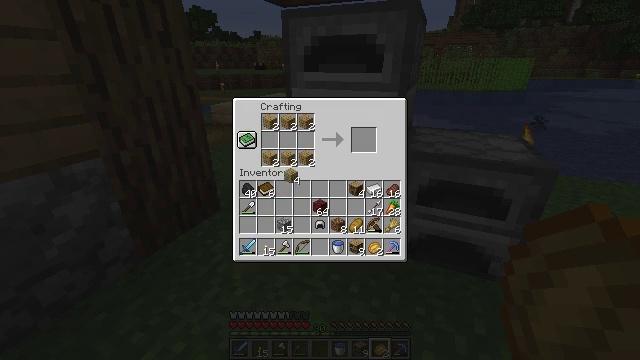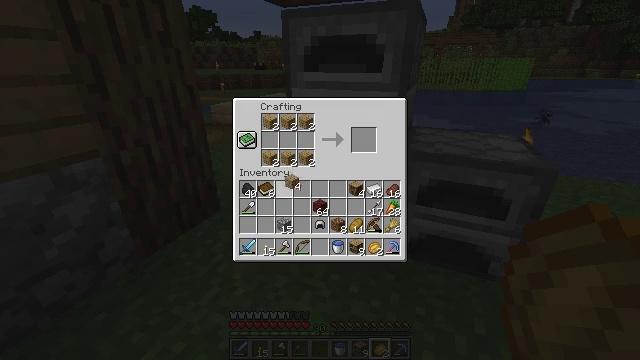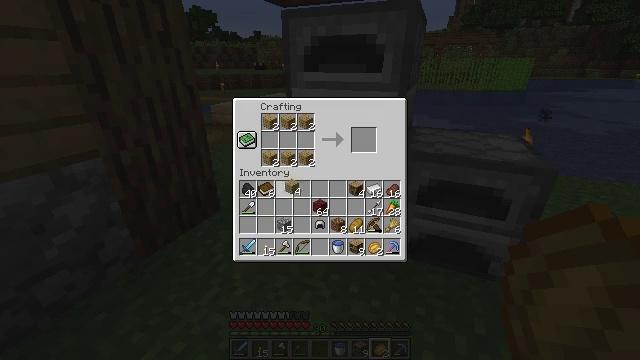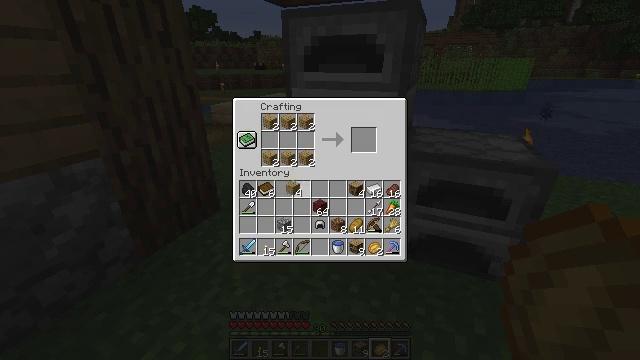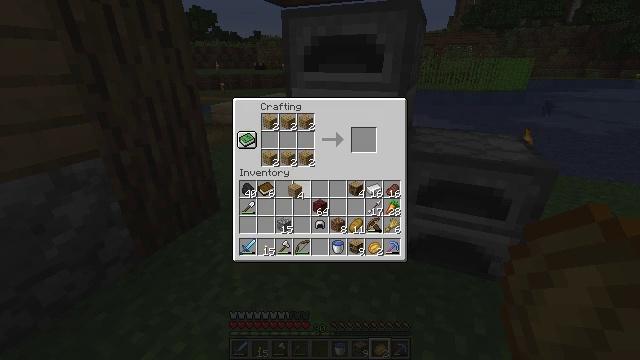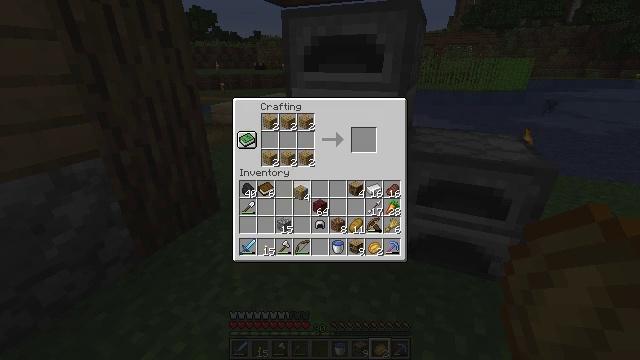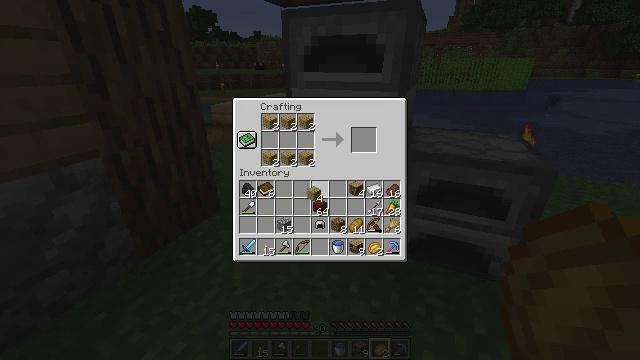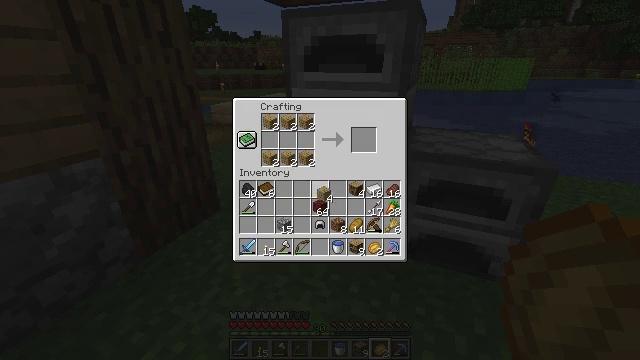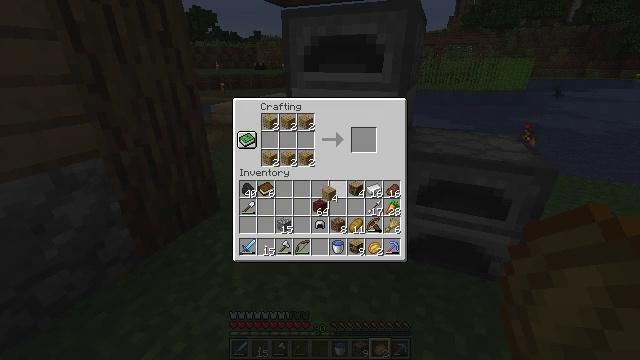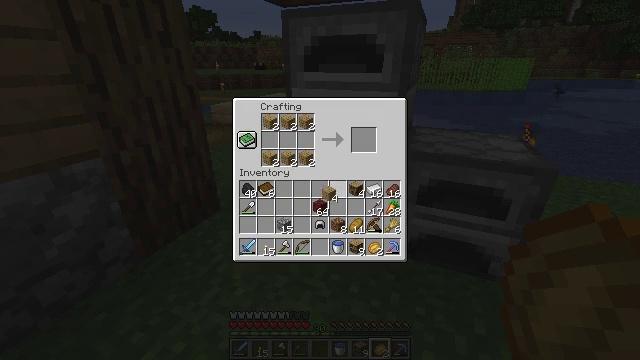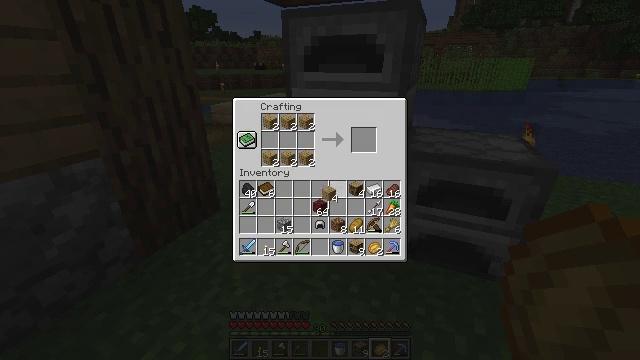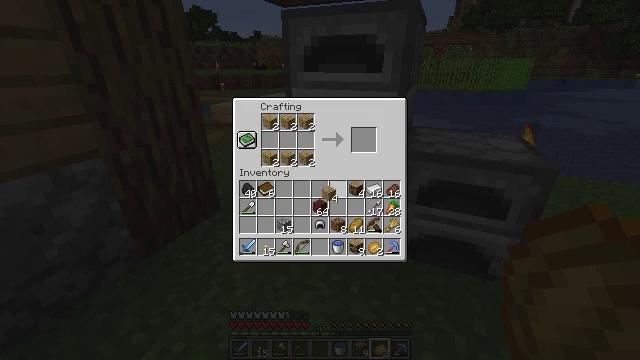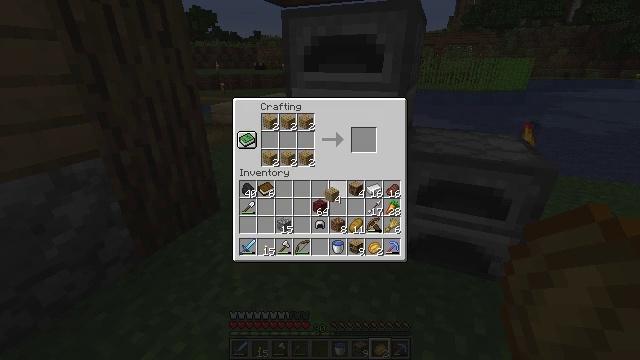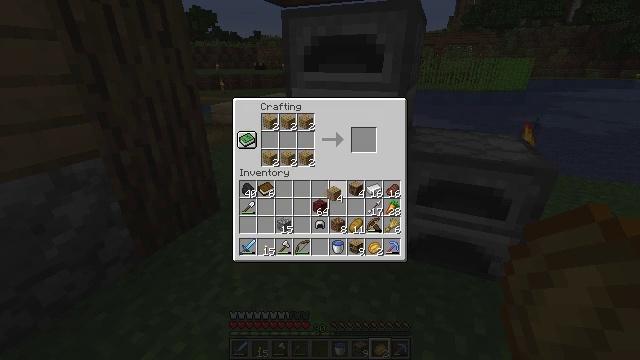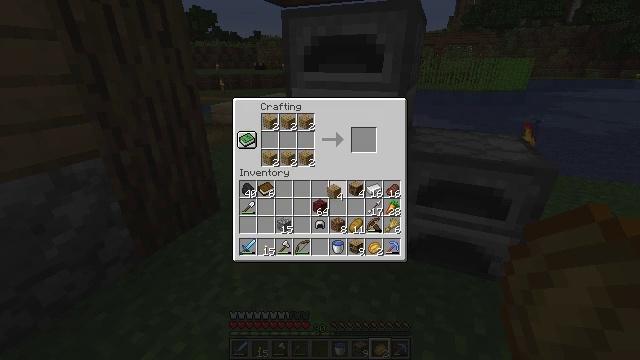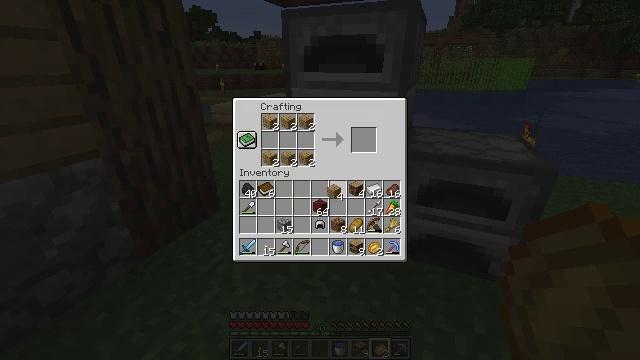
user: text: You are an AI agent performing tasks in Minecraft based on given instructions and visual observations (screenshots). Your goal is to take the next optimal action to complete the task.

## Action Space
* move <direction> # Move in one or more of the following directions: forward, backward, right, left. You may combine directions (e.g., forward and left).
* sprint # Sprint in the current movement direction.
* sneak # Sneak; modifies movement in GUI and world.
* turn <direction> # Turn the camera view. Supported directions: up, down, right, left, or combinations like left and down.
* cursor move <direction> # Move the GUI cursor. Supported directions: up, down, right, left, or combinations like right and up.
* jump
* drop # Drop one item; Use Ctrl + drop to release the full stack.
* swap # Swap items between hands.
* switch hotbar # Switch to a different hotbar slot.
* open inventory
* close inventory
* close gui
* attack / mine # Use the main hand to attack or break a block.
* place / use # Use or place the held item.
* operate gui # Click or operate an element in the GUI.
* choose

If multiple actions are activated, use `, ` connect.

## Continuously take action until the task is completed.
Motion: motion action
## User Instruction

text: Put books and planks in the crafting grid to craft a bookshelf.
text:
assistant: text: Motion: no_op
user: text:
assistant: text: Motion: no_op
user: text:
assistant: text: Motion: no_op
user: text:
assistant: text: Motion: no_op
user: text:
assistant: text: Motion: no_op
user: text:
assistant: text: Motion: cursor move right
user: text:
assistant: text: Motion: cursor move right
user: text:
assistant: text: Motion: no_op
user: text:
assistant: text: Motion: no_op
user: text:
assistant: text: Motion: no_op
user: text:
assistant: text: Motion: no_op
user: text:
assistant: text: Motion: no_op
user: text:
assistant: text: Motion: no_op
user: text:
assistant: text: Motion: operate gui
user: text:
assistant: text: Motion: operate gui
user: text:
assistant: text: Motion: operate gui
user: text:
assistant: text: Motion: no_op
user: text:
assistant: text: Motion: cursor move left
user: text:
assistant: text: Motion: cursor move left
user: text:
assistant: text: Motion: cursor move left
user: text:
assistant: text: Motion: cursor move left
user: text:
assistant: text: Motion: no_op
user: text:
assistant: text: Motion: no_op
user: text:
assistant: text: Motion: no_op
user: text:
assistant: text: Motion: no_op
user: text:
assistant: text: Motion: operate gui
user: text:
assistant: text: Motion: operate gui
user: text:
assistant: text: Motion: operate gui
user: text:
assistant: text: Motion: cursor move up
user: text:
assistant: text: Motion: cursor move up